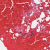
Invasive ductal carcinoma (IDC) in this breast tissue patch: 0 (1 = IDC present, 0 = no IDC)